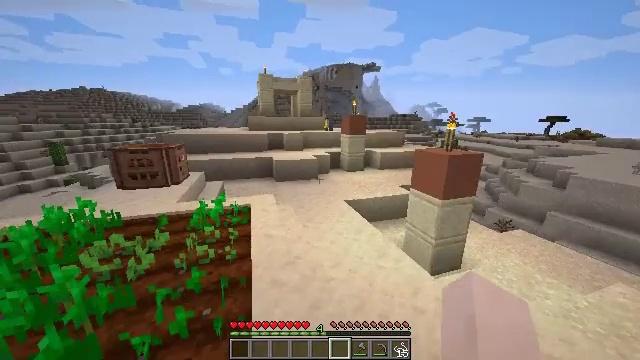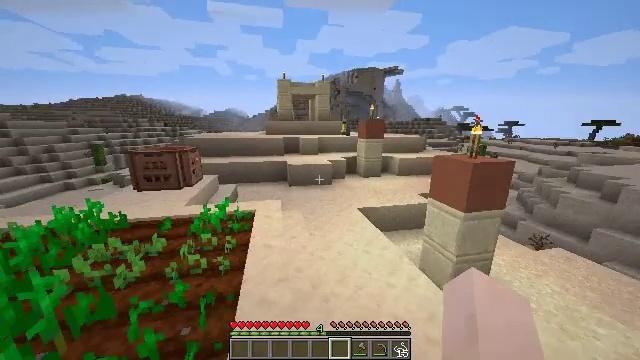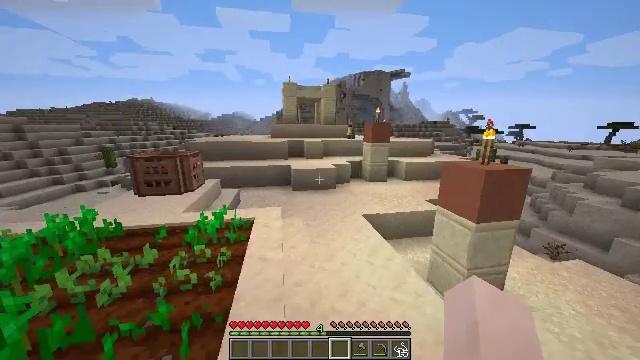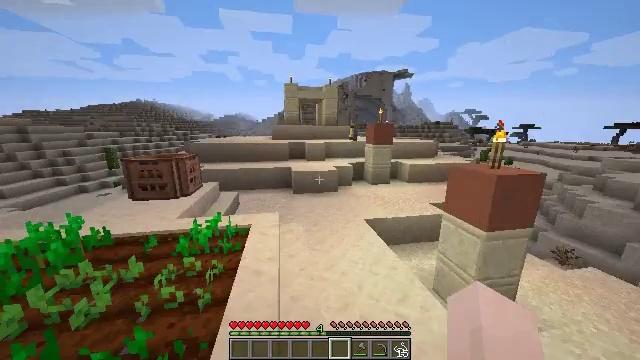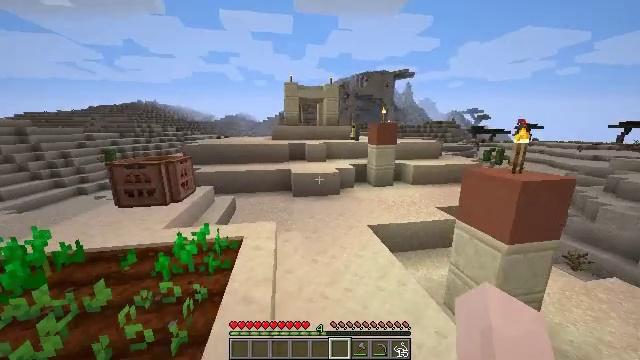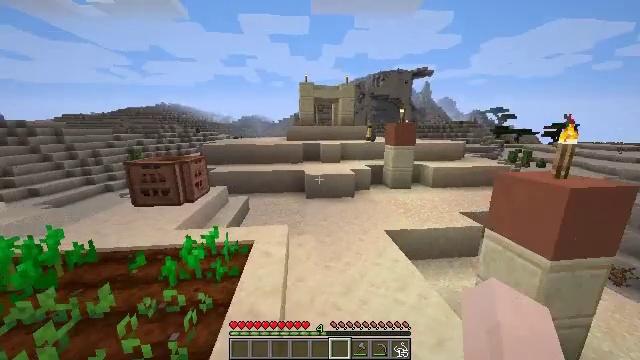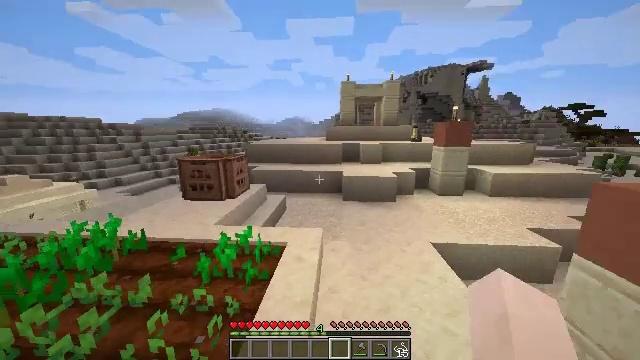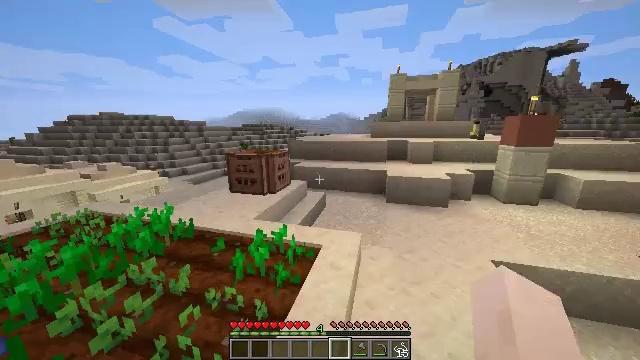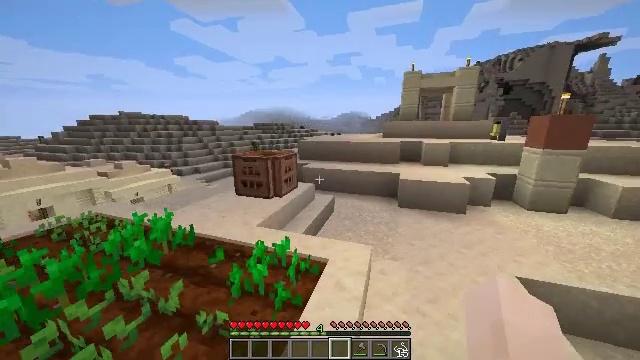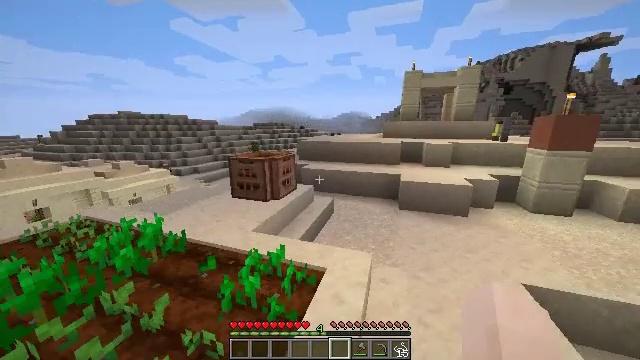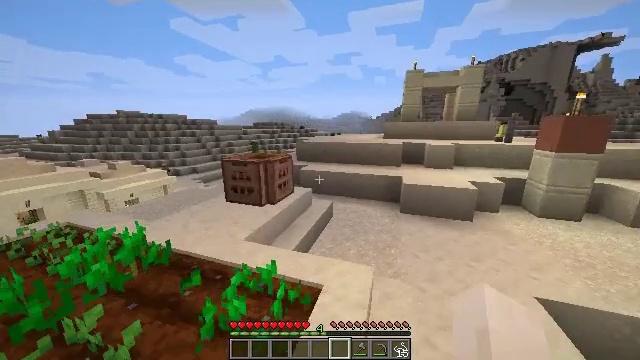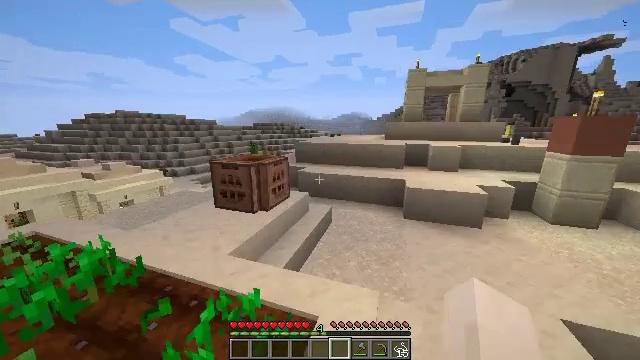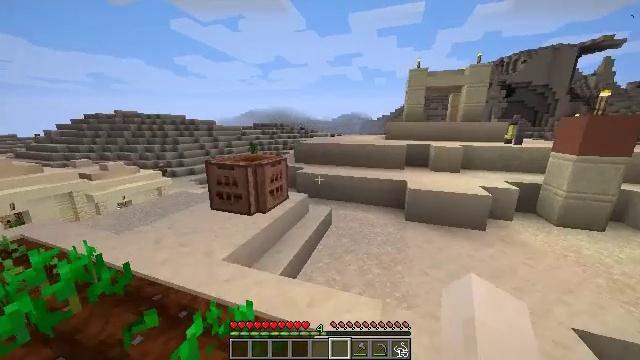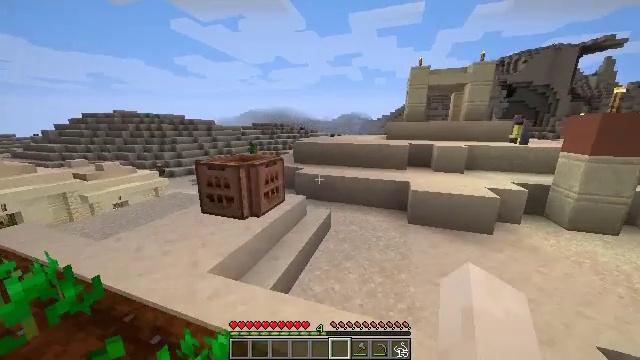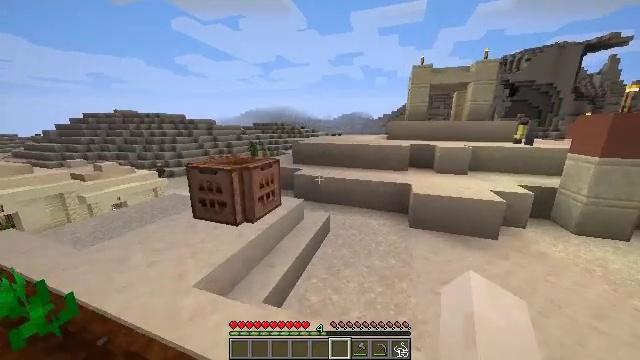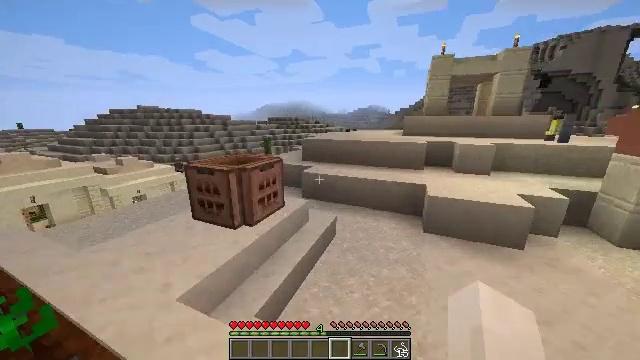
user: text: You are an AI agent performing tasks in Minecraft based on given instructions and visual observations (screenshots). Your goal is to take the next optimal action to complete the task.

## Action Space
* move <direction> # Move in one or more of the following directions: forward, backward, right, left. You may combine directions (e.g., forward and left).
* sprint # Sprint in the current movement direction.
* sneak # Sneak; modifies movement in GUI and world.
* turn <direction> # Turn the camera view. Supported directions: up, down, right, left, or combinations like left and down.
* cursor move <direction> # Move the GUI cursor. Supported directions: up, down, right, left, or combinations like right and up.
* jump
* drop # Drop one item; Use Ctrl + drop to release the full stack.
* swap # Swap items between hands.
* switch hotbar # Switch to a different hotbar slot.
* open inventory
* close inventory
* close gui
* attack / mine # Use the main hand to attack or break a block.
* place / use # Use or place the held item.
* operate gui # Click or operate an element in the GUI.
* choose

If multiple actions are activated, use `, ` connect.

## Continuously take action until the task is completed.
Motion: motion action
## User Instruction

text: Kill the rabbit.
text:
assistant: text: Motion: move forward, turn left and up
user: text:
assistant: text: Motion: move forward, turn left
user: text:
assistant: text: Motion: move forward
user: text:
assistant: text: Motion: move forward
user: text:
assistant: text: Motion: move forward, turn left
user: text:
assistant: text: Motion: move forward, turn left
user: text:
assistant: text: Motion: move forward, turn left
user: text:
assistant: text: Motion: move forward, turn left
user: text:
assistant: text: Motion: move forward
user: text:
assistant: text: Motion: move forward
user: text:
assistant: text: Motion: move forward
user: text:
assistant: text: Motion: move forward
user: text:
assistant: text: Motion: move forward and move right
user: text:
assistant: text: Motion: move forward and move right
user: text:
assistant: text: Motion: move forward and move right, turn left and down
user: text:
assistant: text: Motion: move forward, turn left and down
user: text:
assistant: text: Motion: move forward, turn left and down
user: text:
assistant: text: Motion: move forward, turn left and down
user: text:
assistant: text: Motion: move forward, turn left
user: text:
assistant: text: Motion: move forward
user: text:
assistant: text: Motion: move forward
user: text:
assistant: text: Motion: move forward and move right
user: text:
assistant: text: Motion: move forward and move right
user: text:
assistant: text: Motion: move forward and move right
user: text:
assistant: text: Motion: move forward and move right
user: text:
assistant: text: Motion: move forward and move right
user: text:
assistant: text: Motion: move forward and move right
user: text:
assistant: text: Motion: move forward and move right
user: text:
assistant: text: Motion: move forward and move right
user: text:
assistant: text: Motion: move forward and move right